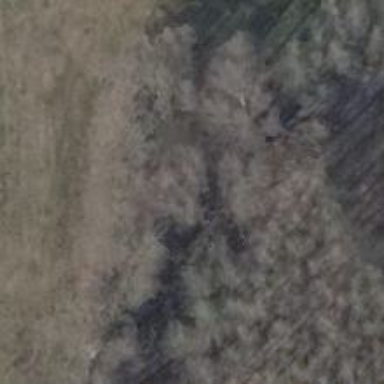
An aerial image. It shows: Row of deciduous broadleaved trees.